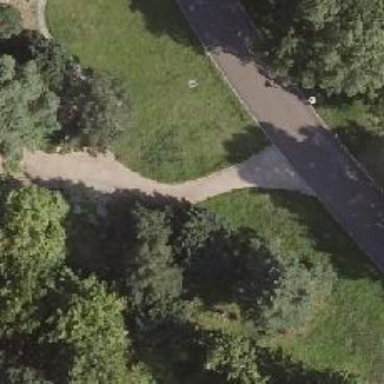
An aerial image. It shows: Footway with pebblestone surface.